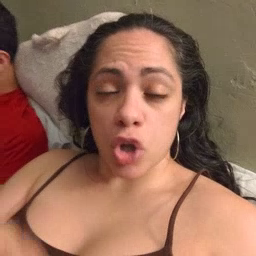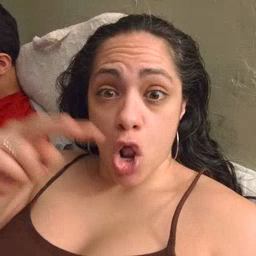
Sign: look